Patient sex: M
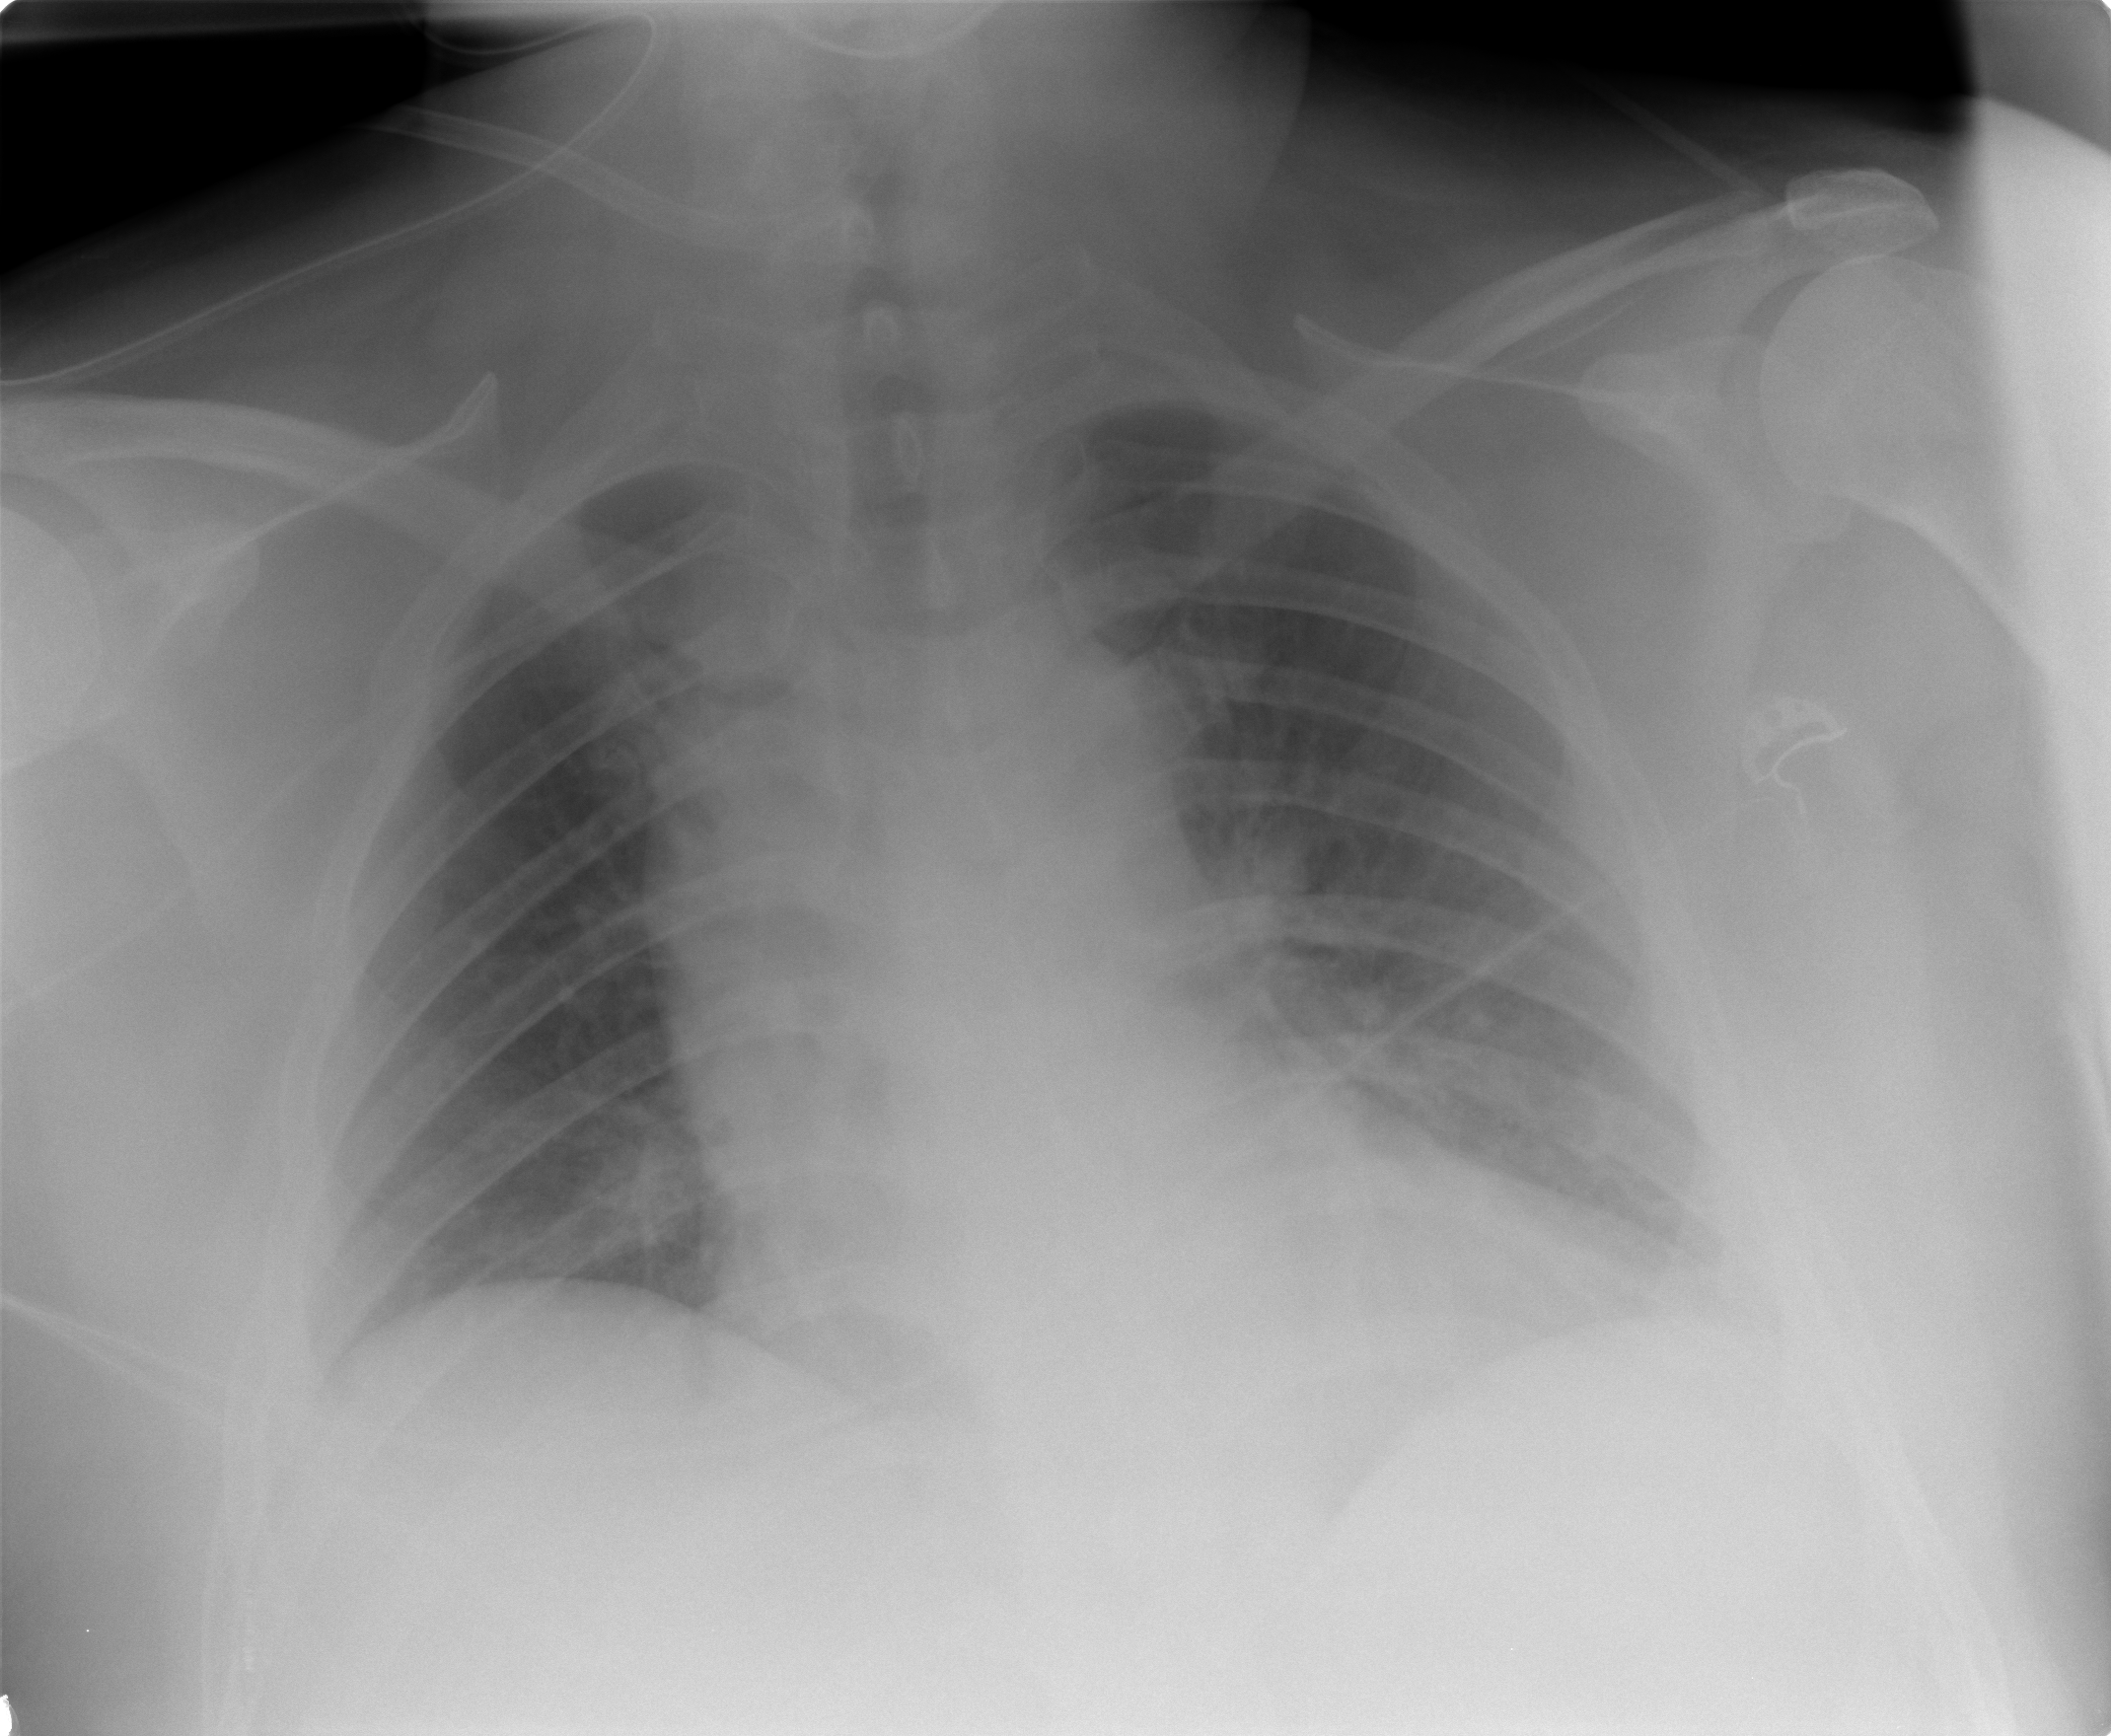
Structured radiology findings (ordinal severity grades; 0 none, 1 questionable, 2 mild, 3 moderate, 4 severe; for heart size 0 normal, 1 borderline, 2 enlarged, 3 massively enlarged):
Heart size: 2
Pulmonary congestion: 0
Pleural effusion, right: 0
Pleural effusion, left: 1
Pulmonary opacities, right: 0
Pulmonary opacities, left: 0
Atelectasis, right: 0
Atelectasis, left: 0